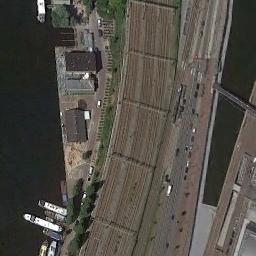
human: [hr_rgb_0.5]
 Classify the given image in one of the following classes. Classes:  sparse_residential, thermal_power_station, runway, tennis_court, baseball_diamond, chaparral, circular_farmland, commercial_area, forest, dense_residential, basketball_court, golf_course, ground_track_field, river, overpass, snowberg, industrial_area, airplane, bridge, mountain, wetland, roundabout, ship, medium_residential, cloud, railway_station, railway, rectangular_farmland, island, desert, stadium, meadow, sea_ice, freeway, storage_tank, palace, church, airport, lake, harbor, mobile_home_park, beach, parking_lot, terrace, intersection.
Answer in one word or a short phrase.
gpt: railway